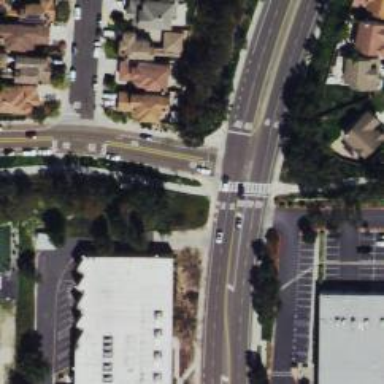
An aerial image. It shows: Marked crossing on the road.